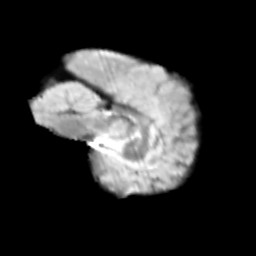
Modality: T2w
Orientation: sagittal
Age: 11
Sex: male
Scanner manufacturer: siemens
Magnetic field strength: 3 T
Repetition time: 3.8 s
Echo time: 0.07 s